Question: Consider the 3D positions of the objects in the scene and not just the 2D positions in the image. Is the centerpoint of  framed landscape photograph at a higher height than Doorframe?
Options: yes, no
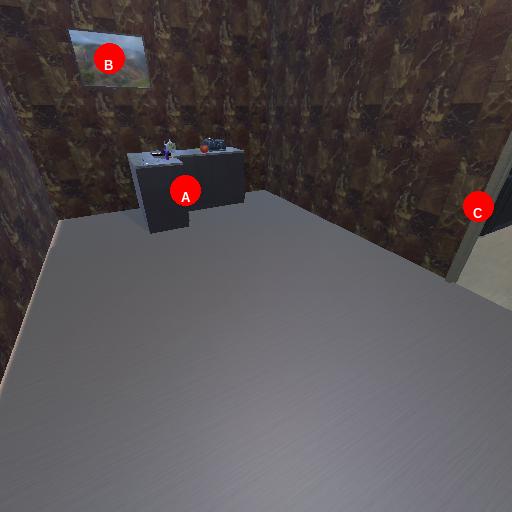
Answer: yes